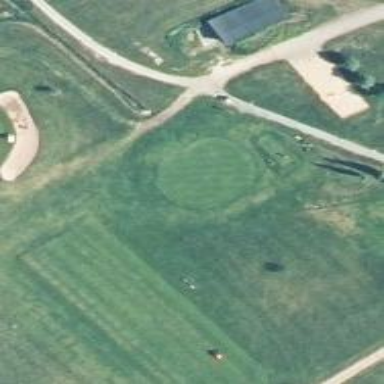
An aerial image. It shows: Golf tee.